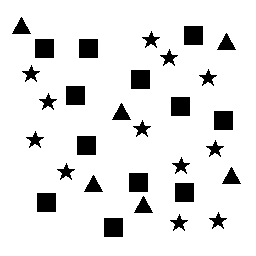
Squares: 12
Triangles: 6
Stars: 12
Total shapes: 30